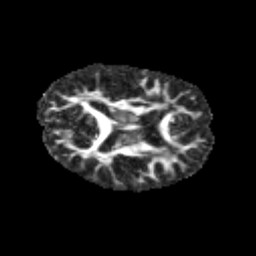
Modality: FA
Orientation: axial
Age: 11
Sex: male
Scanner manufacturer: siemens
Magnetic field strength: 3 T
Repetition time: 3.8 s
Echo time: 0.07 s